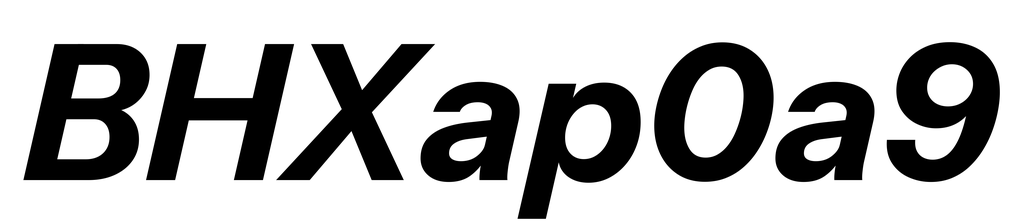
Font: InstrumentSans-Italic_Bold_Italic